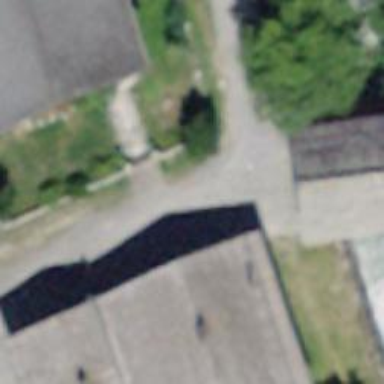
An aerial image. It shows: Residential road with cobblestone surface.